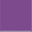
Piece: xx